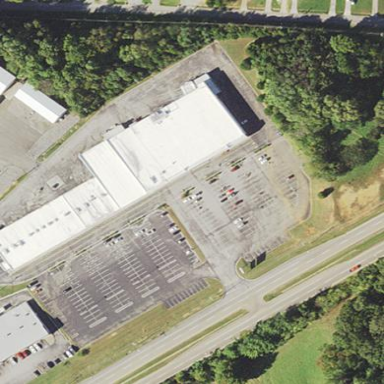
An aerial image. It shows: Retail building.